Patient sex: M
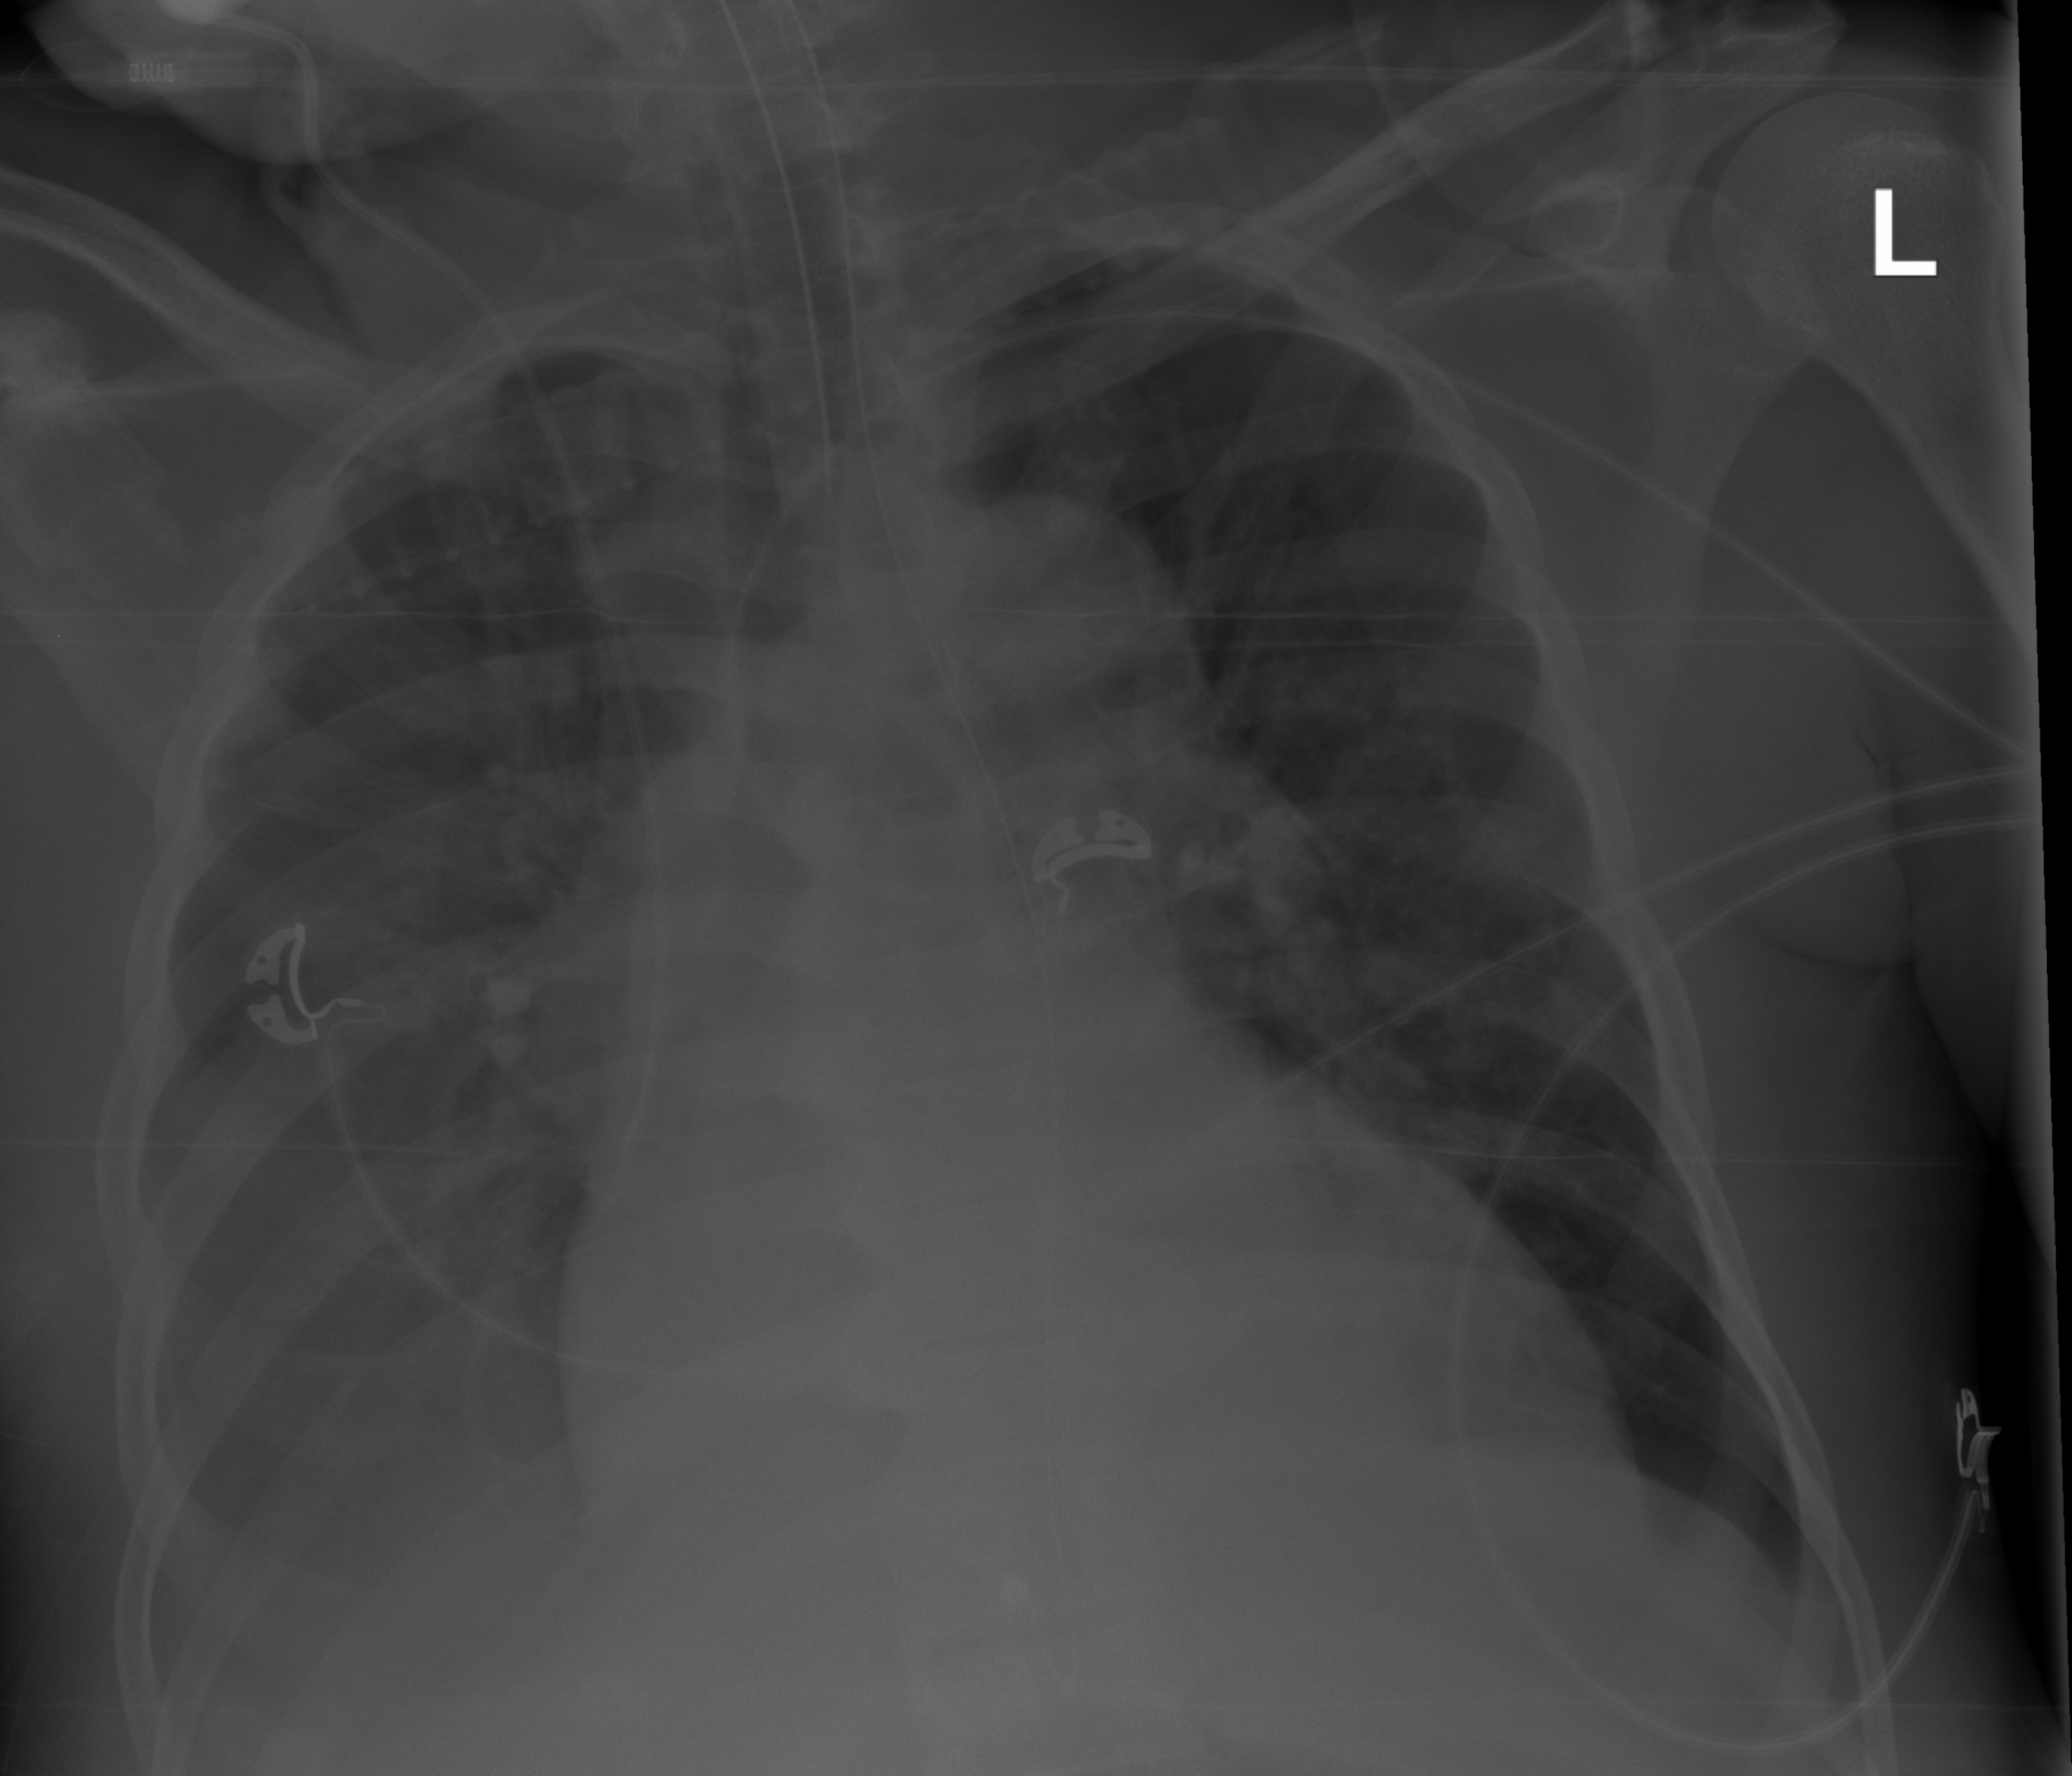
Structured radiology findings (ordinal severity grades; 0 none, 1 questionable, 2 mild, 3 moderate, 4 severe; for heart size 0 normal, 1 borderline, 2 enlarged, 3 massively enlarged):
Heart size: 2
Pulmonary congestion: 0
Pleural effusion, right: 3
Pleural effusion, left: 0
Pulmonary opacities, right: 3
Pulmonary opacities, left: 2
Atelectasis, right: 0
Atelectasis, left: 0